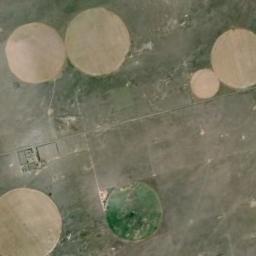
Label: circular_farmland